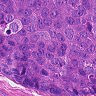
Metastatic tissue present: yes